Question: I have a serial comport data read write program. Data is being read from the comport 4 (Eg: 1022), but when I'm trying to do a mathematical calculation of the data 1022/2 then its give me output as '0.5 5.0 51.00 511.0' means its not taking the whole 1022 as a single number for the mathematical calculation. Its take 1 first then divide 1/2=0.5 then once 0 digit receive it take as 10/2=5 and so on. But I want 1022 as a single digit number like (eg: 1022/2=511)
I have tried to convert the QByteArray into Double for the calculation.

'''
void MainWindow::readData()
{
QByteArray data = serial->readAll();
bool ok;
QByteArray cata= QByteArray::number(data.toDouble(&ok)/2);
console->putData(cata);
}
'''
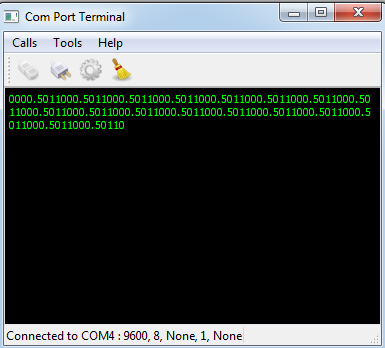
Answer: So here an example of a in Qt. the server sends 1022.72, and the client receives it and shows the result value divided by 2. (run the server then the client:
test.pro:
'''
#-------------------------------------------------
#
# Project created by QtCreator 2017-06-26T12:49:54
#
#-------------------------------------------------
QT += core gui network
greaterThan(QT_MAJOR_VERSION, 4): QT += widgets
TARGET = test
TEMPLATE = app
# The following define makes your compiler emit warnings if you use
# any feature of Qt which as been marked as deprecated (the exact warnings
# depend on your compiler). Please consult the documentation of the
# deprecated API in order to know how to port your code away from it.
DEFINES += QT_DEPRECATED_WARNINGS
# You can also make your code fail to compile if you use deprecated APIs.
# In order to do so, uncomment the following line.
# You can also select to disable deprecated APIs only up to a certain version of Qt.
#DEFINES += QT_DISABLE_DEPRECATED_BEFORE=0x060000 # disables all the APIs deprecated before Qt 6.0.0
SOURCES += main.cpp mainwindow.cpp
HEADERS += mainwindow.h
FORMS += mainwindow.ui
'''
main.cpp:
'''
#include "mainwindow.h"
#include <QApplication>
int main(int argc, char *argv[])
{
QApplication a(argc, argv);
MainWindow w;
w.show();
return a.exec();
}
'''
mainwindow.cpp:
'''
#include "mainwindow.h"
#include "ui_mainwindow.h"
#include <QDebug>
#include <QHostAddress>
#include <QAbstractSocket>
MainWindow::MainWindow(QWidget *parent) :
QMainWindow(parent),
ui(new Ui::MainWindow),
_server(this)
{
ui->setupUi(this);
_server.listen(QHostAddress::Any, 4242);
connect(&_server, SIGNAL(newConnection()), this, SLOT(onNewConnection()));
}
MainWindow::~MainWindow()
{
delete ui;
}
void MainWindow::onNewConnection()
{
QTcpSocket *clientSocket = _server.nextPendingConnection();
connect(clientSocket, SIGNAL(readyRead()), this, SLOT(onReadyRead()));
connect(clientSocket, SIGNAL(stateChanged(QAbstractSocket::SocketState)), this, SLOT(onSocketStateChanged(QAbstractSocket::SocketState)));
_sockets.push_back(clientSocket);
for (QTcpSocket* socket : _sockets) {
double data = 1022.72;
// socket->write(QByteArray::fromStdString(clientSocket->peerAddress().toString().toStdString() + " connected to server !
"));
socket->write(QByteArray::fromStdString(QVariant(data).toString().toStdString()));
}
}
void MainWindow::onSocketStateChanged(QAbstractSocket::SocketState socketState)
{
if (socketState == QAbstractSocket::UnconnectedState)
{
QTcpSocket* sender = static_cast<QTcpSocket*>(QObject::sender());
_sockets.removeOne(sender);
}
}
void MainWindow::onReadyRead()
{
QTcpSocket* sender = static_cast<QTcpSocket*>(QObject::sender());
QByteArray datas = sender->readAll();
for (QTcpSocket* socket : _sockets) {
if (socket != sender)
socket->write(QByteArray::fromStdString(sender->peerAddress().toString().toStdString() + ": " + datas.toStdString()));
}
}
'''
mainwindow.h:
'''
#ifndef MAINWINDOW_H
#define MAINWINDOW_H
#include <QMainWindow>
#include <QTcpServer>
#include <QTcpSocket>
namespace Ui {
class MainWindow;
}
class MainWindow : public QMainWindow
{
Q_OBJECT
public:
explicit MainWindow(QWidget *parent = 0);
~MainWindow();
public slots:
void onNewConnection();
void onSocketStateChanged(QAbstractSocket::SocketState socketState);
void onReadyRead();
private:
Ui::MainWindow *ui;
QTcpServer _server;
QList<QTcpSocket*> _sockets;
};
#endif // MAINWINDOW_H
'''
mainwindow.ui: (empty)
'''
<?xml version="1.0" encoding="UTF-8"?>
<ui version="4.0">
<class>MainWindow</class>
<widget class="QMainWindow" name="MainWindow">
<property name="geometry">
<rect>
<x>0</x>
<y>0</y>
<width>400</width>
<height>300</height>
</rect>
</property>
<property name="windowTitle">
<string>MainWindow</string>
</property>
<widget class="QWidget" name="centralWidget">
<layout class="QVBoxLayout" name="verticalLayout_2">
<item>
<layout class="QVBoxLayout" name="verticalLayout"/>
</item>
</layout>
</widget>
<widget class="QMenuBar" name="menuBar">
<property name="geometry">
<rect>
<x>0</x>
<y>0</y>
<width>400</width>
<height>25</height>
</rect>
</property>
</widget>
<widget class="QToolBar" name="mainToolBar">
<attribute name="toolBarArea">
<enum>TopToolBarArea</enum>
</attribute>
<attribute name="toolBarBreak">
<bool>false</bool>
</attribute>
</widget>
<widget class="QStatusBar" name="statusBar"/>
</widget>
<layoutdefault spacing="6" margin="11"/>
<resources/>
<connections/>
</ui>
'''
test2.pro:
'''
#-------------------------------------------------
#
# Project created by QtCreator 2017-06-26T14:34:11
#
#-------------------------------------------------
QT += core gui network
greaterThan(QT_MAJOR_VERSION, 4): QT += widgets
TARGET = test2
TEMPLATE = app
# The following define makes your compiler emit warnings if you use
# any feature of Qt which as been marked as deprecated (the exact warnings
# depend on your compiler). Please consult the documentation of the
# deprecated API in order to know how to port your code away from it.
DEFINES += QT_DEPRECATED_WARNINGS
# You can also make your code fail to compile if you use deprecated APIs.
# In order to do so, uncomment the following line.
# You can also select to disable deprecated APIs only up to a certain version of Qt.
#DEFINES += QT_DISABLE_DEPRECATED_BEFORE=0x060000 # disables all the APIs deprecated before Qt 6.0.0
SOURCES += main.cpp mainwindow.cpp
HEADERS += mainwindow.h
FORMS += mainwindow.ui
'''
main.cpp:
'''
#include "mainwindow.h"
#include <QApplication>
int main(int argc, char *argv[])
{
QApplication a(argc, argv);
MainWindow w;
w.show();
return a.exec();
}
'''
mainwindow.cpp:
'''
#include "mainwindow.h"
#include "ui_mainwindow.h"
#include <QDebug>
#include <QHostAddress>
MainWindow::MainWindow(QWidget *parent) :
QMainWindow(parent),
ui(new Ui::MainWindow),
_socket(this)
{
ui->setupUi(this);
_socket.connectToHost(QHostAddress("127.0.0.1"), 4242);
connect(&_socket, SIGNAL(readyRead()), this, SLOT(onReadyRead()));
}
MainWindow::~MainWindow()
{
delete ui;
}
void MainWindow::onReadyRead()
{
QByteArray datas = _socket.readAll();
qDebug() << QVariant(datas).toDouble() / 2;
ui->label->setText(QVariant(QVariant(datas).toDouble() / 2).toString());
_socket.write(QByteArray("ok !
"));
}
'''
mainwindow.h:
'''
#ifndef MAINWINDOW_H
#define MAINWINDOW_H
#include <QMainWindow>
#include <QTcpSocket>
namespace Ui {
class MainWindow;
}
class MainWindow : public QMainWindow
{
Q_OBJECT
public:
explicit MainWindow(QWidget *parent = 0);
~MainWindow();
public slots:
void onReadyRead();
private:
Ui::MainWindow *ui;
QTcpSocket _socket;
};
#endif // MAINWINDOW_H
'''
mainwindow.ui: (result written here and also with qDebug)
'''
<?xml version="1.0" encoding="UTF-8"?>
<ui version="4.0">
<class>MainWindow</class>
<widget class="QMainWindow" name="MainWindow">
<property name="geometry">
<rect>
<x>0</x>
<y>0</y>
<width>400</width>
<height>300</height>
</rect>
</property>
<property name="windowTitle">
<string>MainWindow</string>
</property>
<widget class="QWidget" name="centralWidget">
<layout class="QVBoxLayout" name="verticalLayout_2">
<item>
<layout class="QVBoxLayout" name="verticalLayout">
<item>
<widget class="QLabel" name="label">
<property name="text">
<string/>
</property>
</widget>
</item>
</layout>
</item>
</layout>
</widget>
<widget class="QMenuBar" name="menuBar">
<property name="geometry">
<rect>
<x>0</x>
<y>0</y>
<width>400</width>
<height>25</height>
</rect>
</property>
</widget>
<widget class="QToolBar" name="mainToolBar">
<attribute name="toolBarArea">
<enum>TopToolBarArea</enum>
</attribute>
<attribute name="toolBarBreak">
<bool>false</bool>
</attribute>
</widget>
<widget class="QStatusBar" name="statusBar"/>
</widget>
<layoutdefault spacing="6" margin="11"/>
<resources/>
<connections/>
</ui>
'''